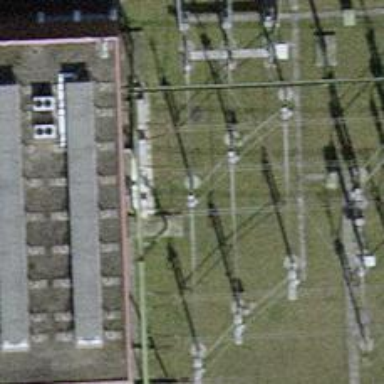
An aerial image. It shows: Switch for power supply.